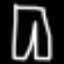
Label: pants